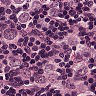
Metastatic tissue present: yes